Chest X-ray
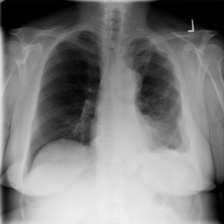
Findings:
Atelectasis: negative
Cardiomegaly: negative
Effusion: negative
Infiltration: negative
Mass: negative
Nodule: negative
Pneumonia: negative
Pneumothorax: negative
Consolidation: negative
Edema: negative
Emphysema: negative
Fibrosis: negative
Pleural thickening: negative
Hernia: negative